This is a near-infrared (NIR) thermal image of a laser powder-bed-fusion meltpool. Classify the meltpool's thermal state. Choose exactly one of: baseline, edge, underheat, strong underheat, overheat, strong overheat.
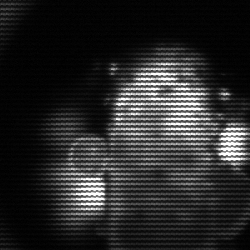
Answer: strong underheat